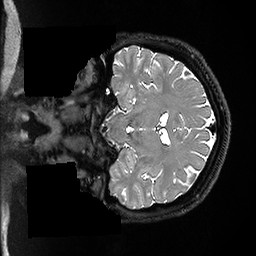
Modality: T2w
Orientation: coronal
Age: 49
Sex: female
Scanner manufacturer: ge
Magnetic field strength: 3 T
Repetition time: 3.202 s
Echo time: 0.05898 s